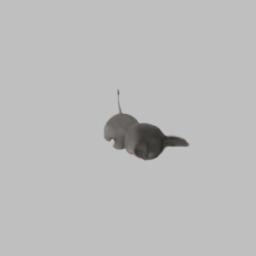
Label: animals